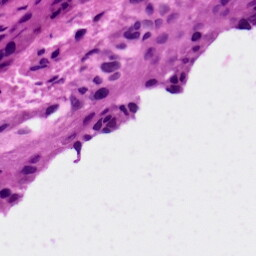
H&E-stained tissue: Skin